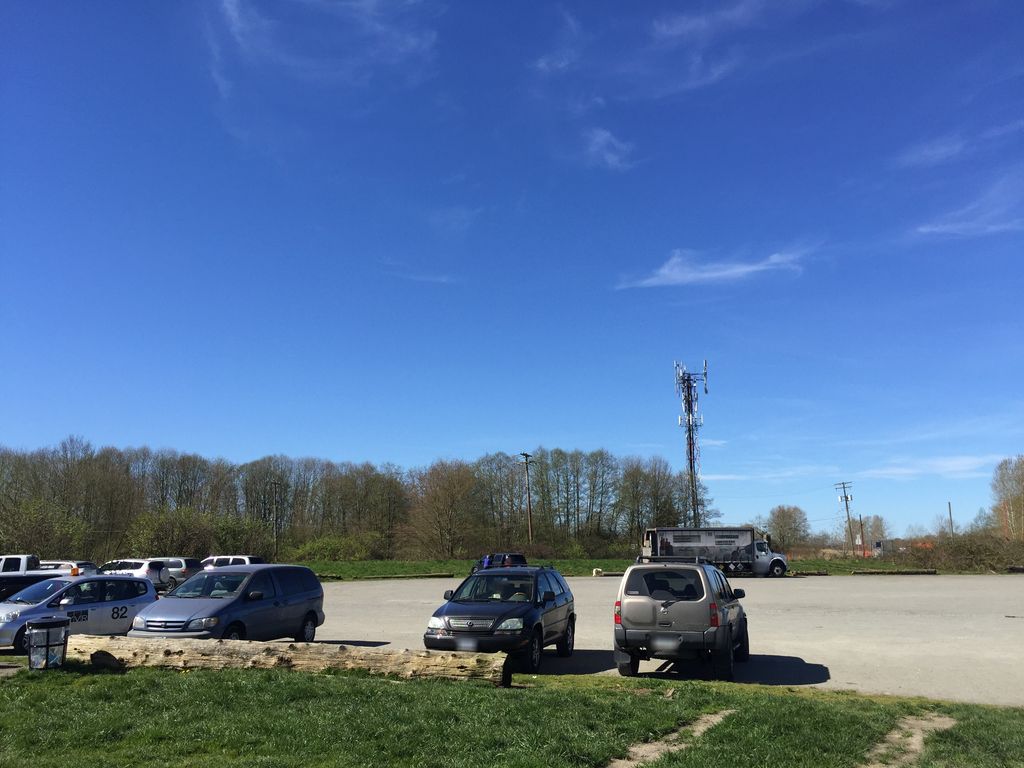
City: vancouver